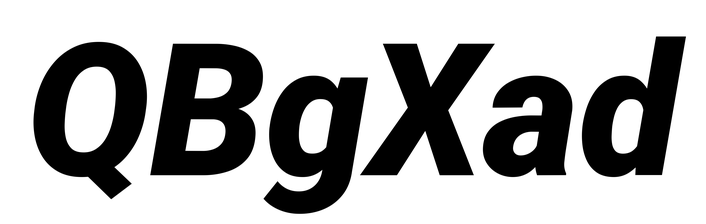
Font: Roboto-Italic_Black_Italic